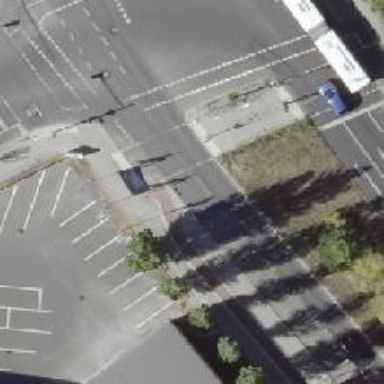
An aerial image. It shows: Road crossing with traffic signals.